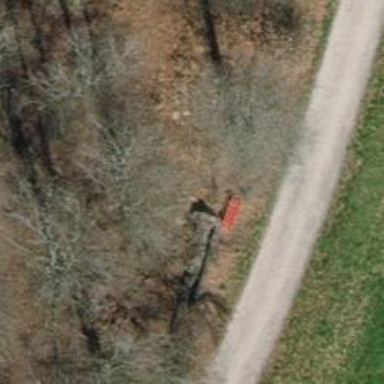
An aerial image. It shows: Red bench.